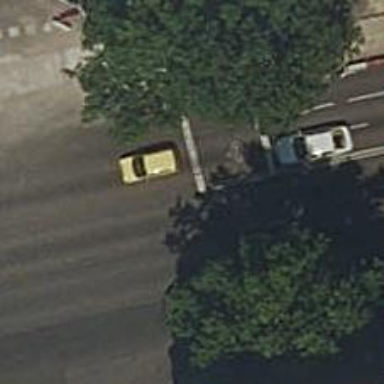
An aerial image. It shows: Road with traffic signals.